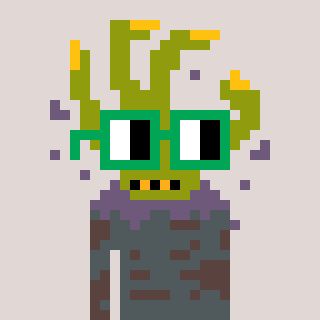
a pixel art character with square green glasses, a zombie-hand-shaped head and a darkbrown-colored body on a warm background